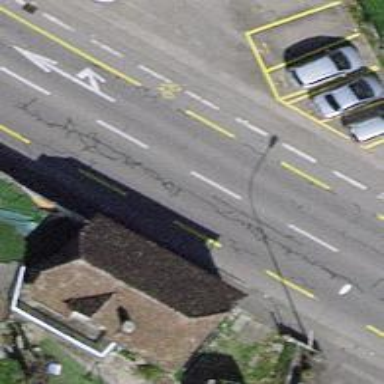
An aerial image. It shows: Secondary road with asphalt surface and designated cycle lane.